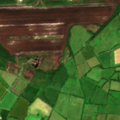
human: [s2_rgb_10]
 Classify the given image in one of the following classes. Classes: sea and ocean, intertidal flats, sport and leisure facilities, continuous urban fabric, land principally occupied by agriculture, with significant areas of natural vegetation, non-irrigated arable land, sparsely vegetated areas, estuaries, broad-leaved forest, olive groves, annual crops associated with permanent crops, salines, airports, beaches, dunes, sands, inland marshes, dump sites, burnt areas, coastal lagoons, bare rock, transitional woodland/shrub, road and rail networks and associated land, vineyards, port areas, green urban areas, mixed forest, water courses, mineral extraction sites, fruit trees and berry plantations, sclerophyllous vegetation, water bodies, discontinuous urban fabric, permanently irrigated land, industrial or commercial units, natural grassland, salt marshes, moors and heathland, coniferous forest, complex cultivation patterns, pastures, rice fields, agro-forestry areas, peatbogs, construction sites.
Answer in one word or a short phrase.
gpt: pastures, complex cultivation patterns, broad-leaved forest, transitional woodland/shrub, peatbogs